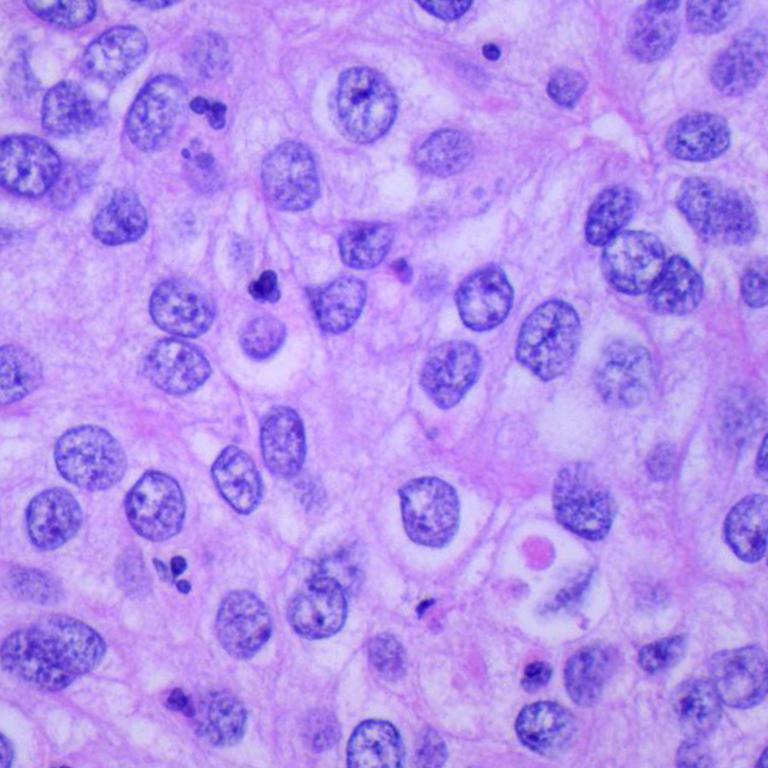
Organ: lung
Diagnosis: squamous carcinomas